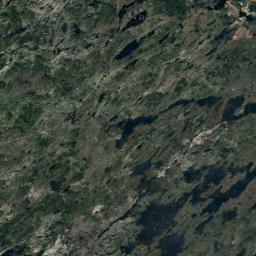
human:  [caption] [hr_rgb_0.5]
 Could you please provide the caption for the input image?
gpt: The wetland consists of bare land, Green plants, Dry plants and water .

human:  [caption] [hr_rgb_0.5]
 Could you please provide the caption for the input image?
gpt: There is a large land mixed with green and brown in the river in a wetland .

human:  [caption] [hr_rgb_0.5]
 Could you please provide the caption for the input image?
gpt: Many waters of different sizes and shapes are surrounded by wetlands .

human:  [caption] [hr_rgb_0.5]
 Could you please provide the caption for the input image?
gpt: About two-fifths of this wetland is water .

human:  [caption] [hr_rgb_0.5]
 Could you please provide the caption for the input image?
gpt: There are many green areas and some water areas on the wetland .